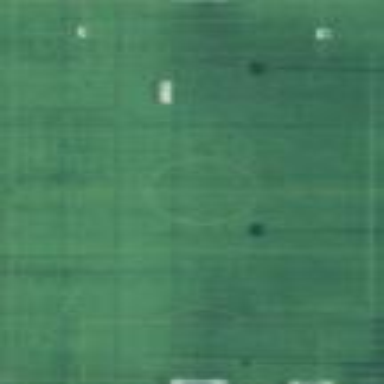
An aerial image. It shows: Soccer pitch with artificial turf for leisure sports activities.